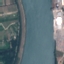
Land use / land cover class: River